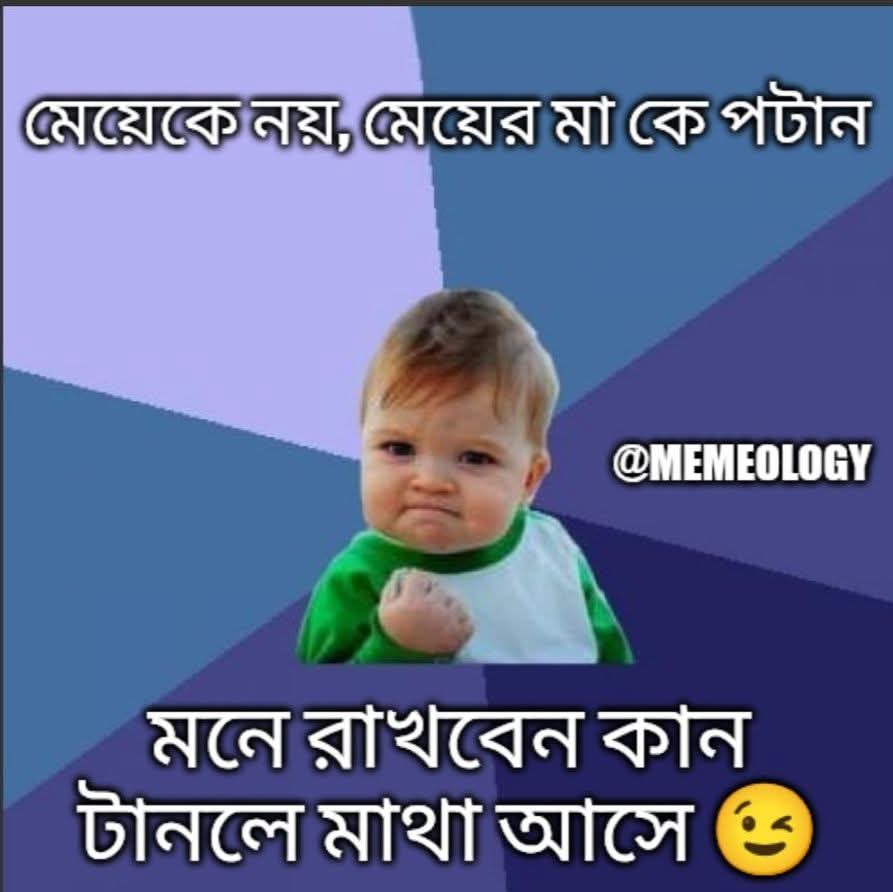
Text: মেয়েকে নয়, মেয়ের মা কে পটান
মনে রাখবেন কান টানলে মাথা আসে
Label: Non Hate